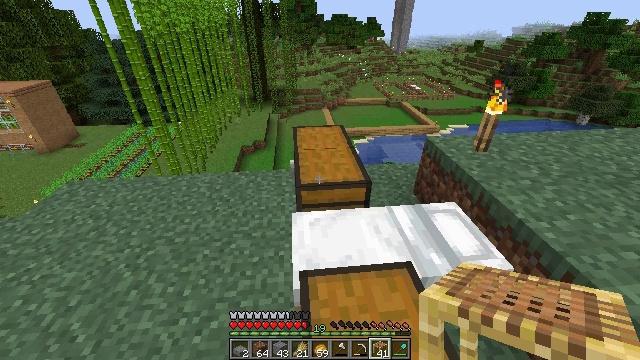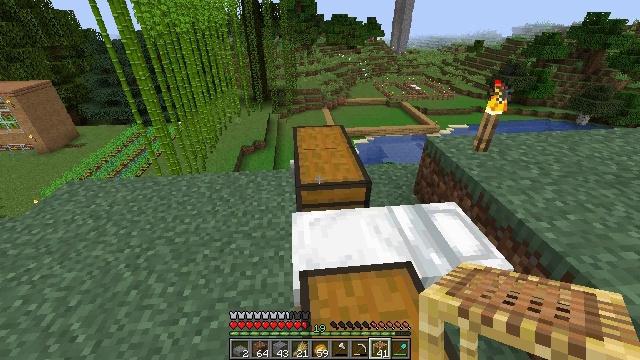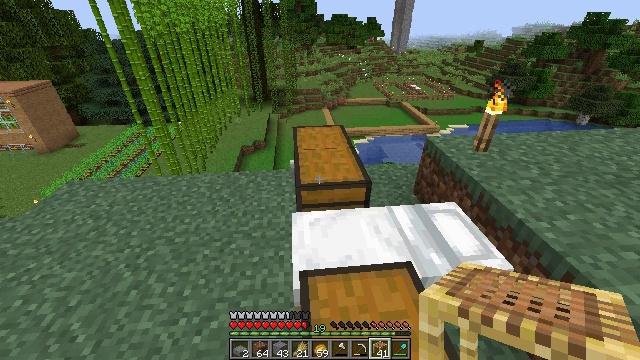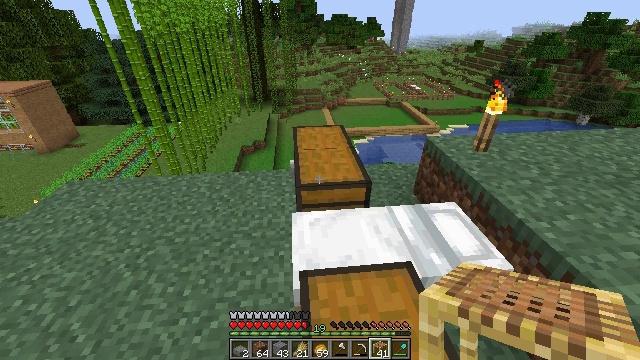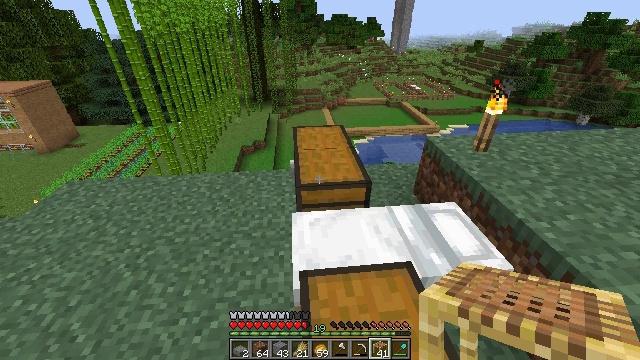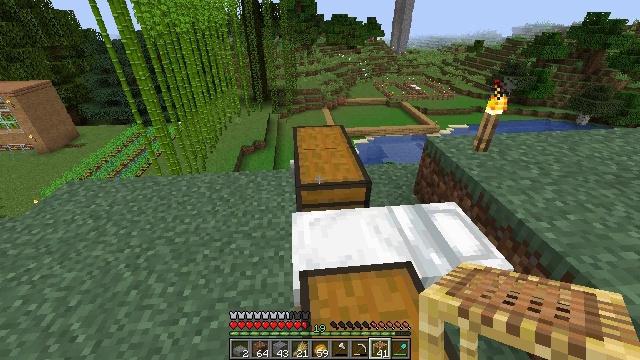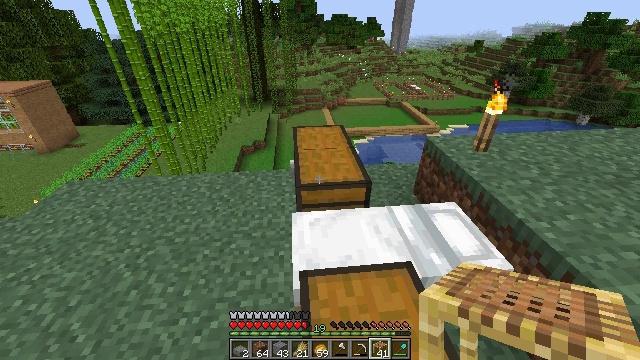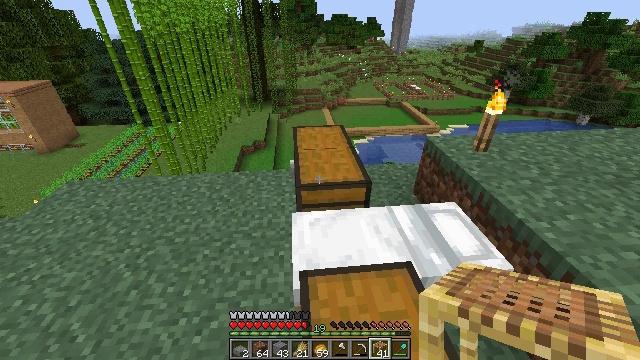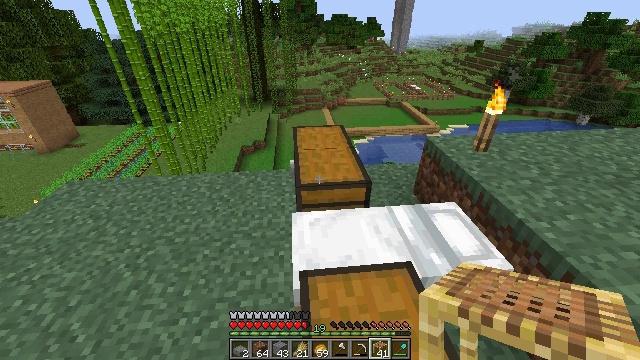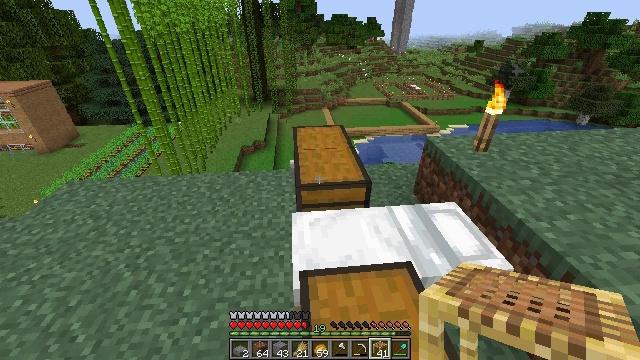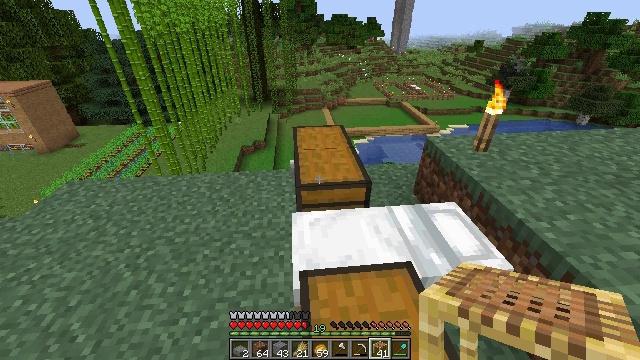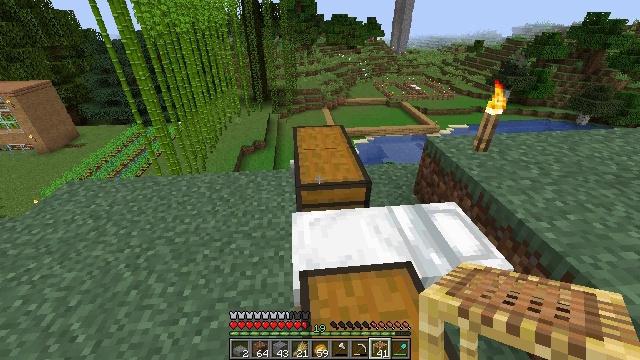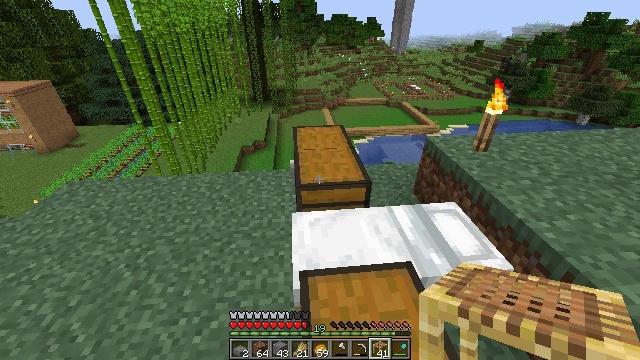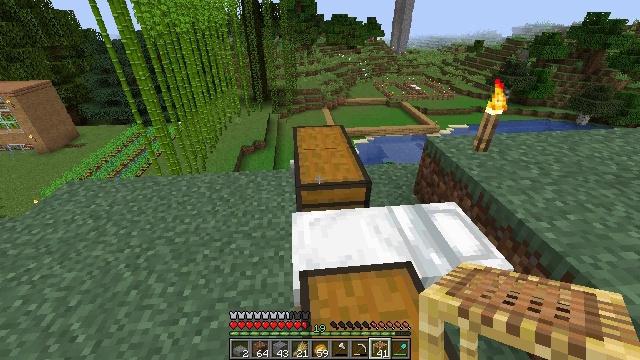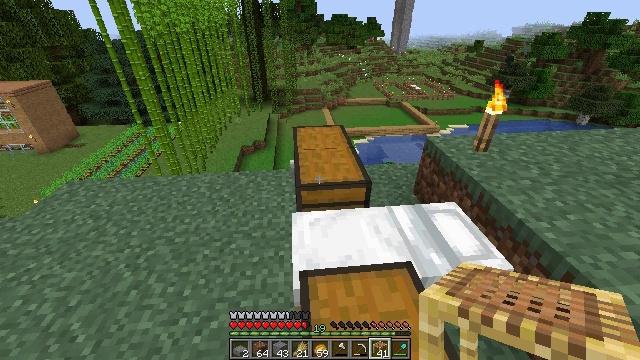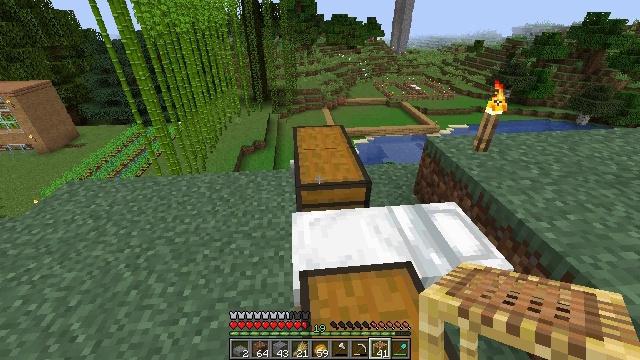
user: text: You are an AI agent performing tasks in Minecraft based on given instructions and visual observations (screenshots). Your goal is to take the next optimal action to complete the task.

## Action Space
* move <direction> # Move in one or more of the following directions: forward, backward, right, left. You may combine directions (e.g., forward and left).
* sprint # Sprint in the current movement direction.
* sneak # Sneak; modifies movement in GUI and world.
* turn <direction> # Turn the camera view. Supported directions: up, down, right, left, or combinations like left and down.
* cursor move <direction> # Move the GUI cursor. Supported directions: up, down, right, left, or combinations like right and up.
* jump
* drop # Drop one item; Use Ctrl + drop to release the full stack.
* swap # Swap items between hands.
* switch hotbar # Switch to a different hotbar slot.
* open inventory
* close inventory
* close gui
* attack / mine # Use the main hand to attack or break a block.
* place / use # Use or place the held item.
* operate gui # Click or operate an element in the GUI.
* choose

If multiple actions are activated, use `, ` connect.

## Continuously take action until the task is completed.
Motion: motion action
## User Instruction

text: Make glass by using sand in a furnace.
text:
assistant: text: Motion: no_op
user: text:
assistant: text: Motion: no_op
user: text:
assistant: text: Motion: no_op
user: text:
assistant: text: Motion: no_op
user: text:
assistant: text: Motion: no_op
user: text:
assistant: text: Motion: no_op
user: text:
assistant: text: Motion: no_op
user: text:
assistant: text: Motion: no_op
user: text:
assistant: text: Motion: no_op
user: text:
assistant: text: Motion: no_op
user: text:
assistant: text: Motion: no_op
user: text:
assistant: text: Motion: no_op
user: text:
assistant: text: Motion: no_op
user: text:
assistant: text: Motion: no_op
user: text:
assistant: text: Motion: no_op
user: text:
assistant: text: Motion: no_op
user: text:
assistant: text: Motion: no_op
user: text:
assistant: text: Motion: no_op
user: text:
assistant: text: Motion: no_op
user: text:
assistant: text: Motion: no_op
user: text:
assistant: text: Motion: no_op
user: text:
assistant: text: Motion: no_op
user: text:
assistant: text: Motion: no_op
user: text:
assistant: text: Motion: no_op
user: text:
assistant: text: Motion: no_op
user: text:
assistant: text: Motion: no_op
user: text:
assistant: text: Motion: no_op
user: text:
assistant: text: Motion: no_op
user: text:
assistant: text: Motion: no_op
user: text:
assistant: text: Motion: no_op